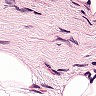
Metastatic tissue present: no